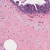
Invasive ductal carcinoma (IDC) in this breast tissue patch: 0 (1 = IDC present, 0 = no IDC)